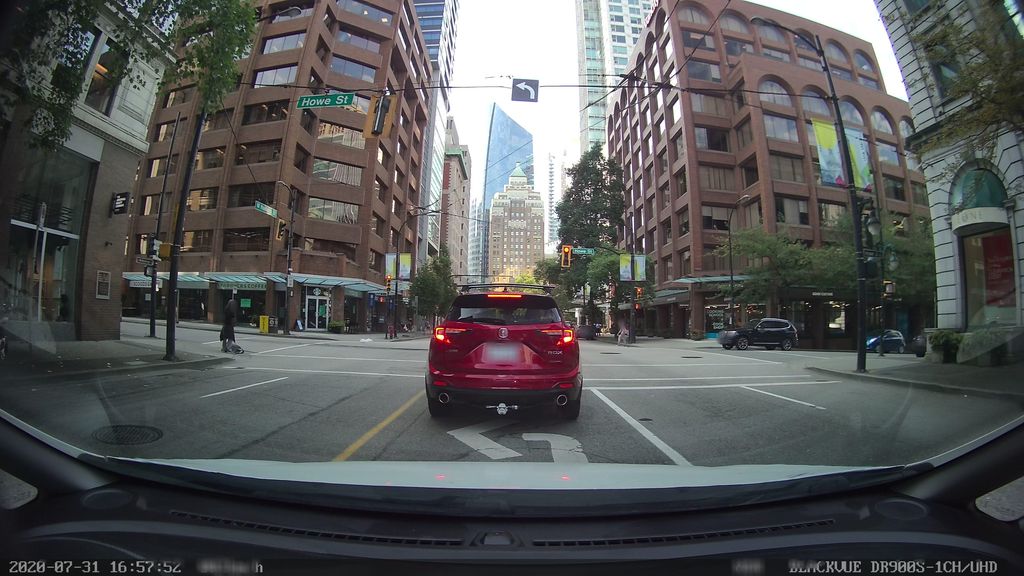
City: vancouver